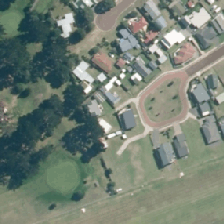
Land cover: urban_build_up